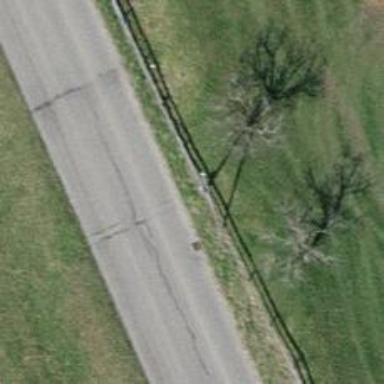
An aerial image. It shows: Guyed power pole.